Field crop: maize
Growth stage: 1
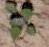
Species: chenopodium